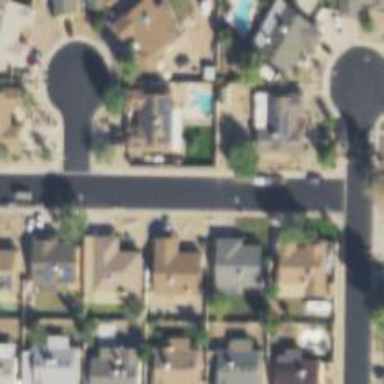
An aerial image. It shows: Smooth asphalt road in residential area.